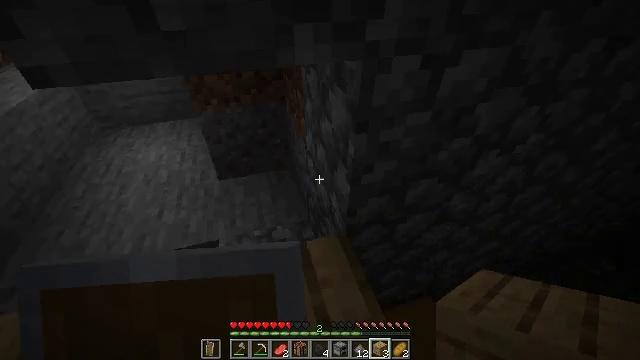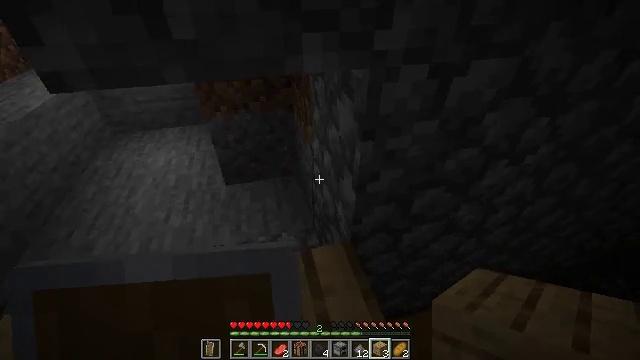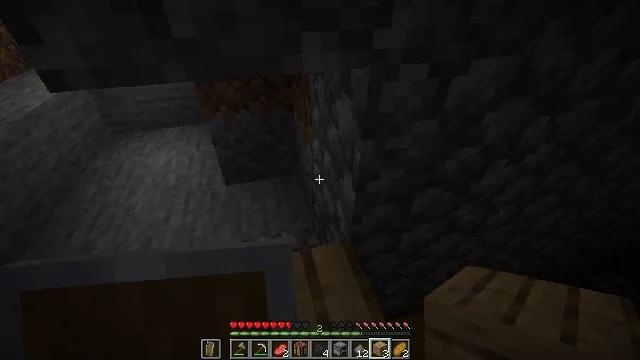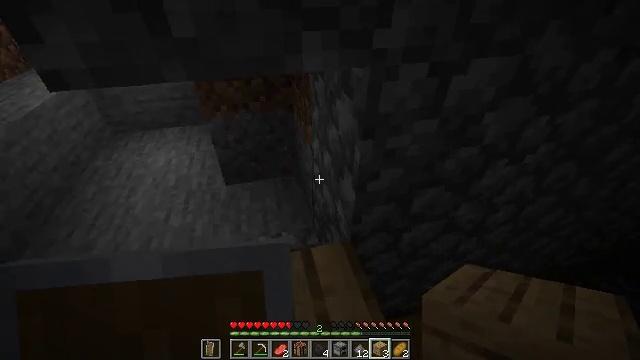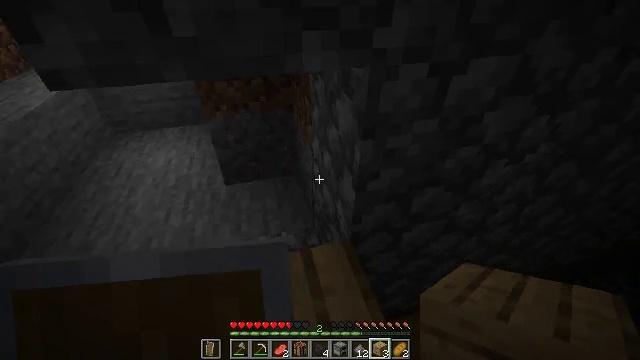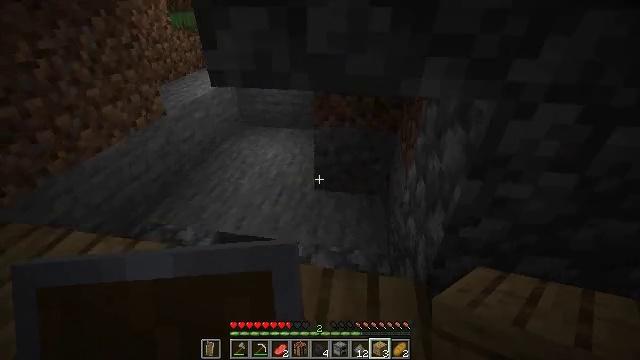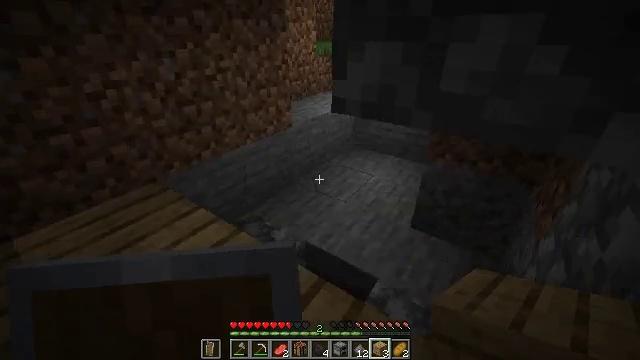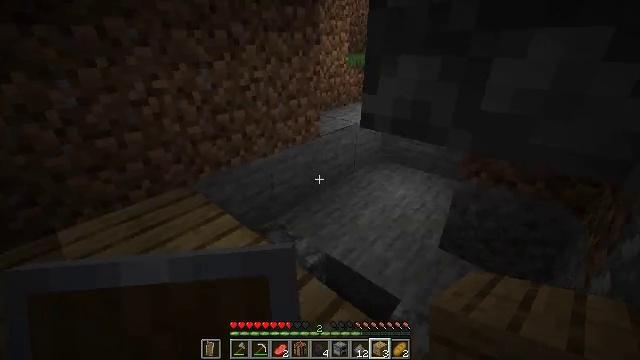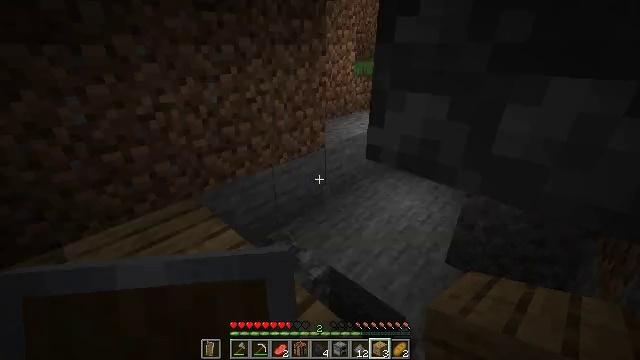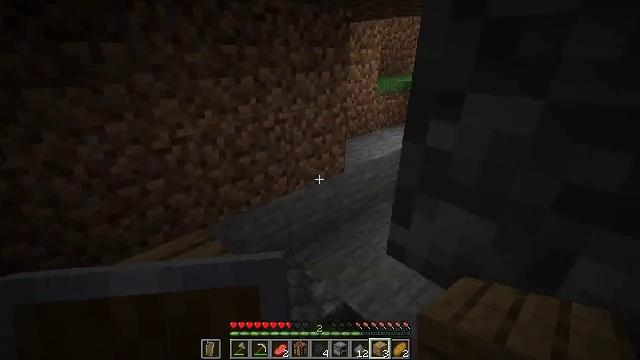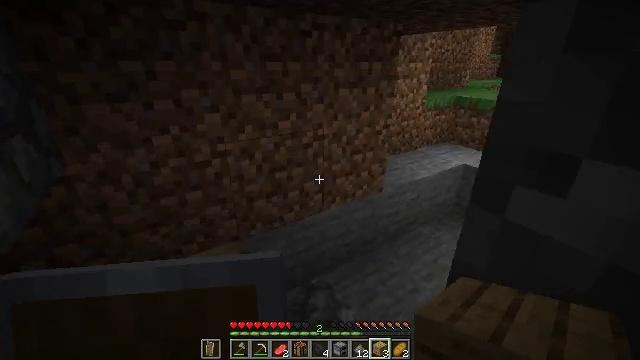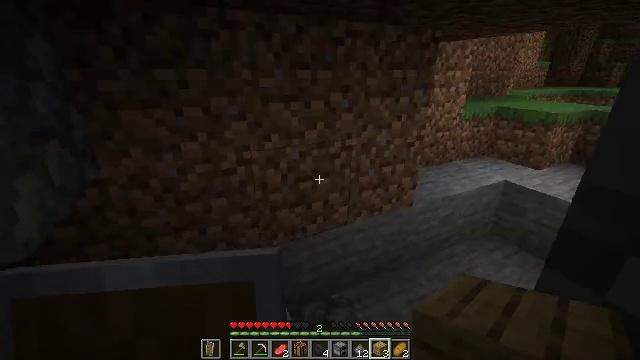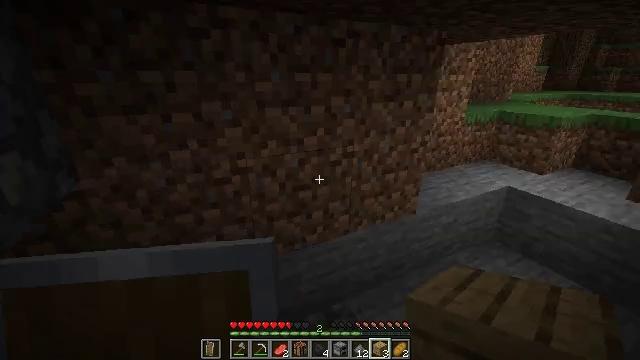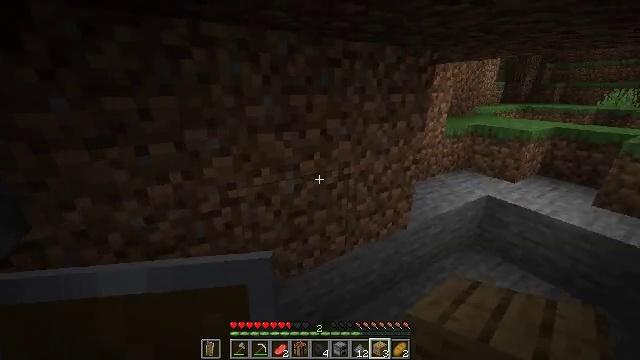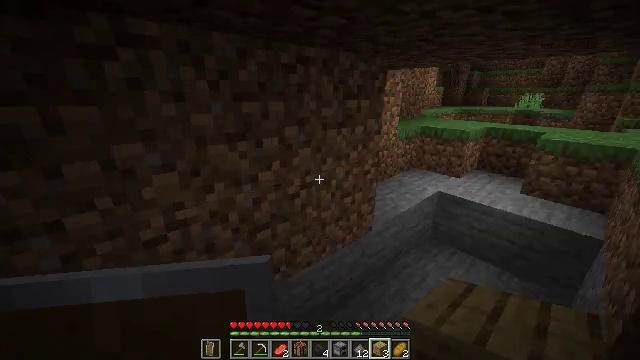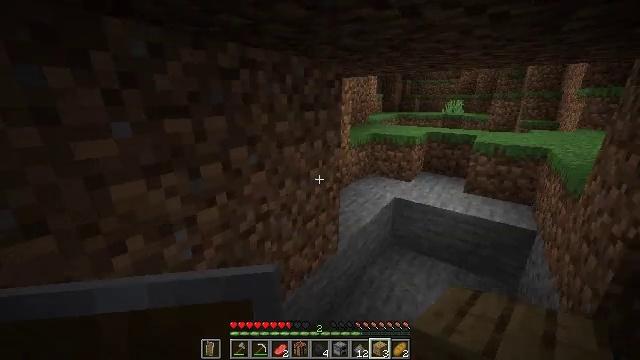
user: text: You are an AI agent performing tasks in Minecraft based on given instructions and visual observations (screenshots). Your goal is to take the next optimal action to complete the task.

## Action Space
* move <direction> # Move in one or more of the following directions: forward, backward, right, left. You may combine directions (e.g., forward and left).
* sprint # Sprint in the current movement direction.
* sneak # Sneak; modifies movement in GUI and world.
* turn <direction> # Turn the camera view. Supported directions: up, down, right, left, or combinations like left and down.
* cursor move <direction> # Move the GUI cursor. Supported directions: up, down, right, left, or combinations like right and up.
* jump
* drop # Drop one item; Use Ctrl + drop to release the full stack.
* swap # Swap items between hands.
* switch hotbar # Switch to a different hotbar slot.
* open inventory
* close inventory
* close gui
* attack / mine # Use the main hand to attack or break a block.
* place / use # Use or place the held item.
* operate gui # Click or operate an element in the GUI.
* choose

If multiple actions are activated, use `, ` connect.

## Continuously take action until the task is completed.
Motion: motion action
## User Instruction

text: Recycle the crafting table.
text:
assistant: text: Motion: sneak, turn left and up
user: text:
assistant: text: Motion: sneak
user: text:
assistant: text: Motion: sneak
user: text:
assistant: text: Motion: sneak
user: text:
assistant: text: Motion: move forward, sneak, turn left and up
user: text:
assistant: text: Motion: move forward, sneak, turn left and up
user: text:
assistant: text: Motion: move forward, turn left and up
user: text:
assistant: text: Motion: move forward, turn left
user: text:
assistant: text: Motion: move forward, turn left and up
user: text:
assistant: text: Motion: move forward, turn left and up
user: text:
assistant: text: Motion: move forward, sprint, turn left and up
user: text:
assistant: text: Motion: move forward, sprint
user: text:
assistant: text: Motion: move forward, sprint, turn right
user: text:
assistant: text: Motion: move forward, sprint, turn right and up
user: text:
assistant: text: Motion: move forward, sprint, turn right and up
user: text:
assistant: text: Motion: move forward, sprint, turn right
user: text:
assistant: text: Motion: move forward, sprint, turn right
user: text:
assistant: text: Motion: move forward, sprint, turn right
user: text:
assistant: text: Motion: move forward, sprint
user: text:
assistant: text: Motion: move forward, sprint
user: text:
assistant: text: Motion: move forward, sprint, turn left
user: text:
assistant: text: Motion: move forward, sprint, turn left
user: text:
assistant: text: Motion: move forward, sprint
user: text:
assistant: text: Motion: move forward, sprint, jump
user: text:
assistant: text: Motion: move forward, sprint, turn up, jump
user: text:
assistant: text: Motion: move forward, sprint, turn right and up, jump
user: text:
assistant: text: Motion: move forward, sprint, jump
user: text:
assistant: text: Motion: move forward, sprint, jump
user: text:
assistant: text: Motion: move forward, sprint, jump
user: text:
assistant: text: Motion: move forward, sprint, turn right, jump